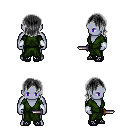
a pixel art fantasy rpg character, male body template, dark elf, purple skin, green robe, red pants, gray long bangs hairstyle, white cloth bracers, ghillies, dagger, four views (front, back, left, right), 2x2 character sprite sheet, small pixel art, hard edges, no anti-aliasing